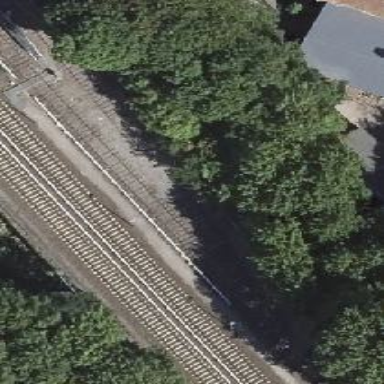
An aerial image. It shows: Disused railway track that holds historic significance.